Question: I have a problem with AngularJS tutorial step_02 on this url.
<URL>
I have installed nodejs, karma and jasmine on me Ubuntu 12.04 box and can run unit tests
successfully. But there is issue. Tests not finished execution. There is following text on
the screen: Chrome 31.0.1650 (Linux) is idle. Console says that test is sucessfull.

Here is response from console:
'''
georgi@sepulcher:~/Documents/angular-phonecat$ ./scripts/test.sh
Starting Karma Server (http://karma-runner.github.io)
-------------------------------------------------------------------
INFO [karma]: Karma v0.10.9 server started at http://localhost:9876/
INFO [launcher]: Starting browser Chrome
INFO [Chrome 31.0.1650 (Linux)]: Connected on socket _yexf_t1tbbNjtj4p9dz
Chrome 31.0.1650 (Linux): Executed 1 of 1 SUCCESS (0.299 secs / 0.035 secs)
'''
But test never end.
I would appreciate any help and idea why this happens.
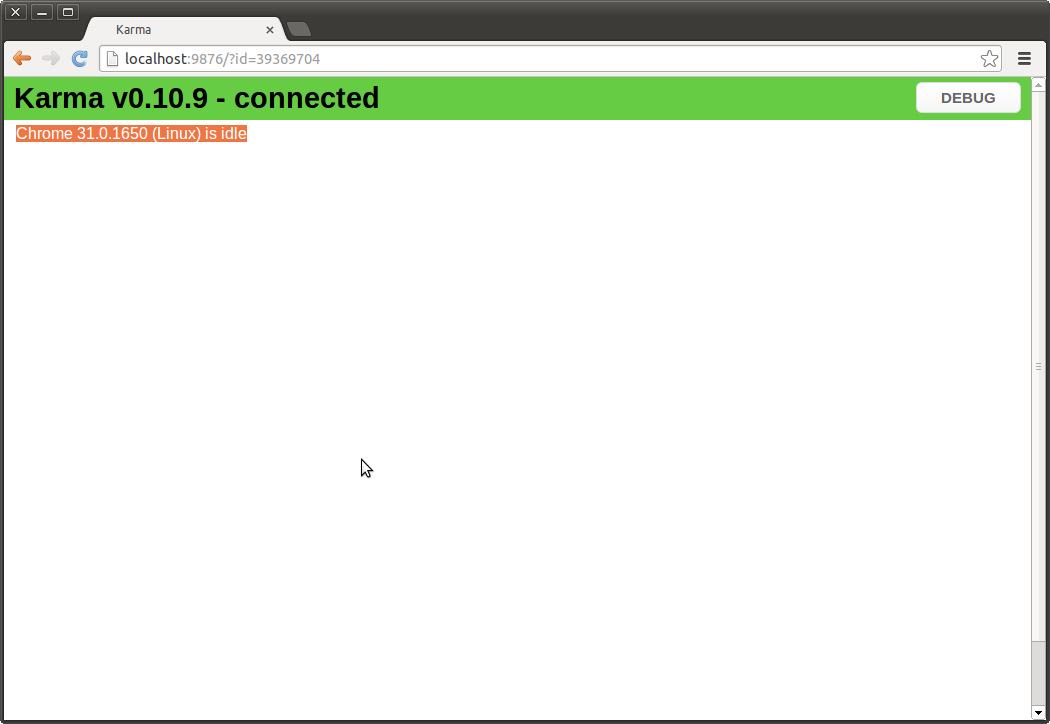
Answer: it's all right! the test is configured to run for ever. Every time you change your js files the test will run again. see the last line of the console: 1 of 1 SUCCESS. If you want your test only run once you have to change your karam.conf.js file and set singleRun:true.